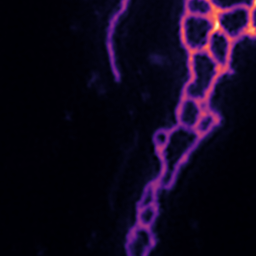
Label: Super-resolution ER image